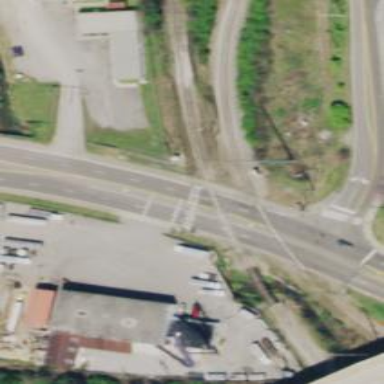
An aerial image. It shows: Railway crossing.